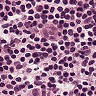
Metastatic tissue present: no